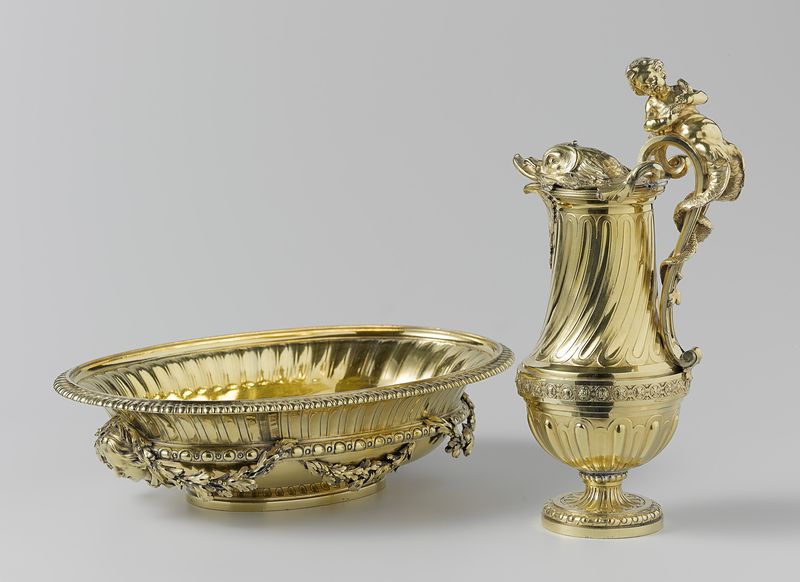
Titel: Waterbekken
Künstler: Thomas Chancellier
Standort: Amsterdam
Institution: Rijksmuseum
Schlagwörter: ornate, face, gold, golden, hair, yellow, patterns, two, pot, vase, wine, hand, silver, angel, girl, head, water, boy, child, eyes, metal, mouth, bird, photo, cherub, cupid, putto, garland, leaves, mythological, ornaments, shiny, eye, floral, vessel, cup, fish, figure, dish, beak, ornamental, plate, jug, pitcher, body, elaborate, swirls, tableware, vine, vines, bowl, stein, can, figural, european, kettle, pieces, metall, bill, objects, curved, lid, mermaid, duck, handle, polished, rim, set, hea, garlands, silverware, service, dolphin, cupd, decantor, festooned, figura, figarul